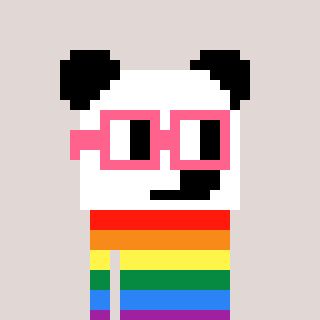
a pixel art character with square pink glasses, a panda-shaped head and a gunk-colored body on a warm background